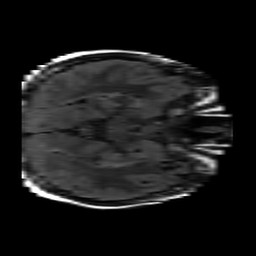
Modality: FLAIR
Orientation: axial
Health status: ill
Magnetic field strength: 3 T